Question: I'm having a strange issue with AnythingSlider, this is my page layout:

The red blocks being links. The Biggest red block in the big middle black requires two clicks in FireFox and the BlackBerry browser but only one in Chrome/IE (IE!?). The other red boxes (Links) only need one click in ALL browsers.
Any help would be awesome guys!
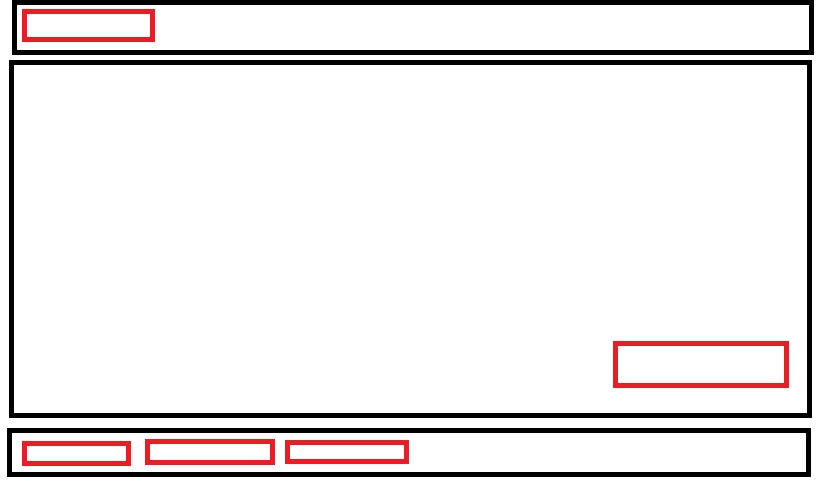
Answer: Yes it is, at least in the version that I am using: AnythingSlider v1.8.6,
I had same problem, but when setting hashTags to false links are now working ;)
'''
$('#slider').anythingSlider({
hashTags: false
});
'''